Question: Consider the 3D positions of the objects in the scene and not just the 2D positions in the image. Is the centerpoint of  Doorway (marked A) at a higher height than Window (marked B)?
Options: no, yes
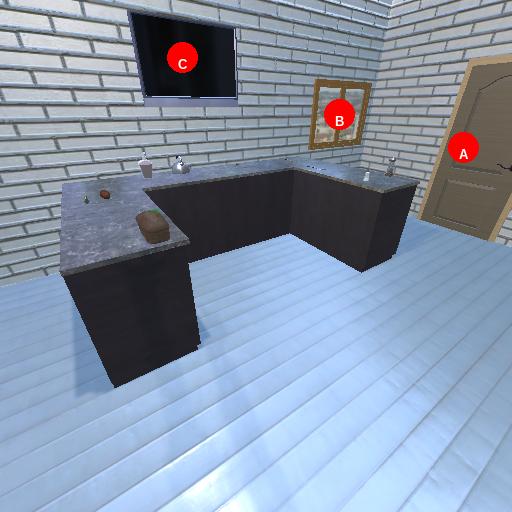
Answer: no